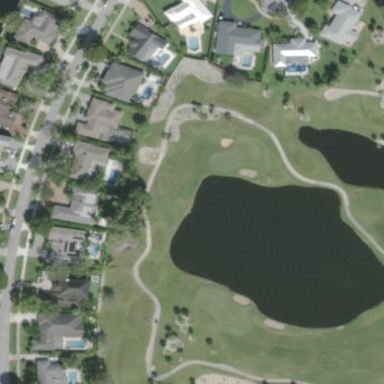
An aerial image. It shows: Water hazard in golf course. The hazard is natural water feature.